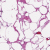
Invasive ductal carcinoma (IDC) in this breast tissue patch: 0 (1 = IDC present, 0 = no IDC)